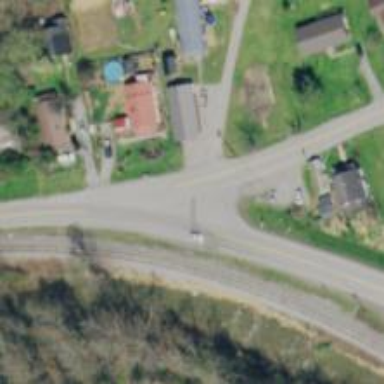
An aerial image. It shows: Road with stop sign.